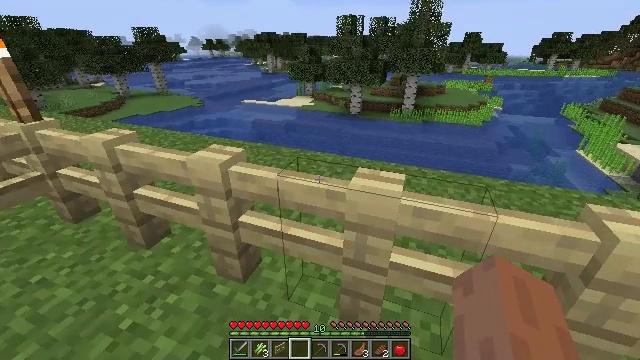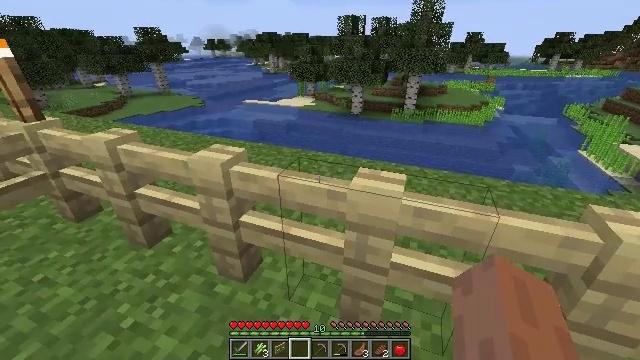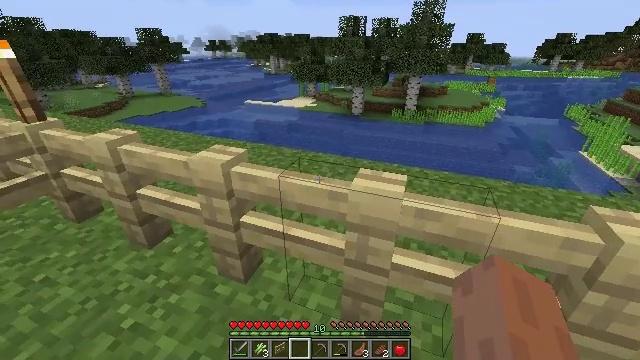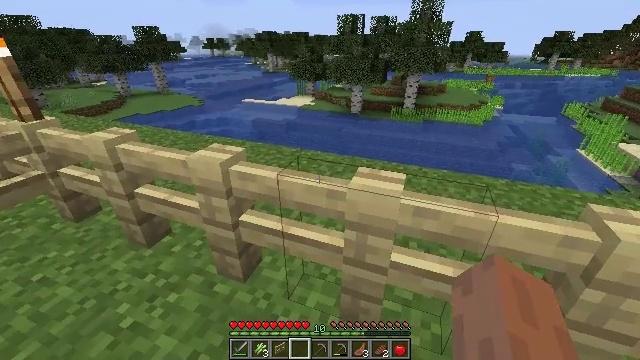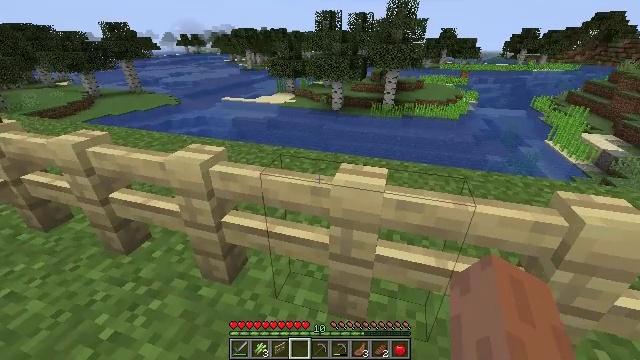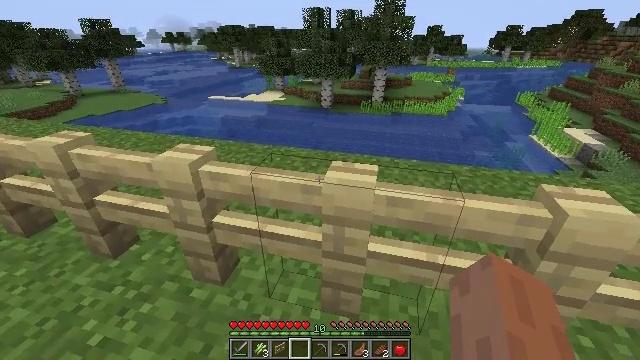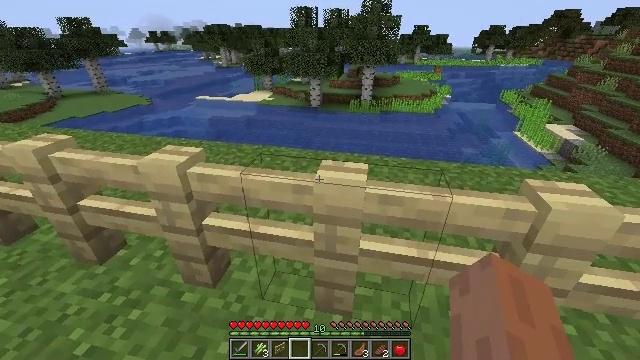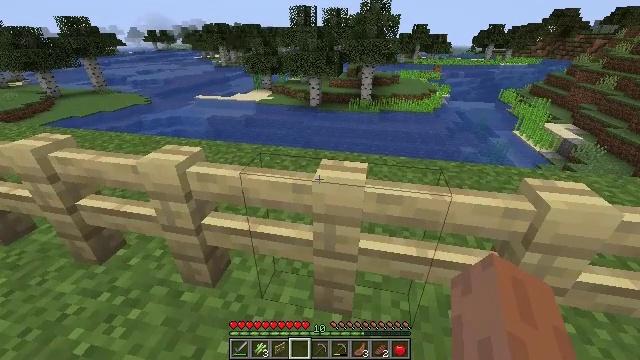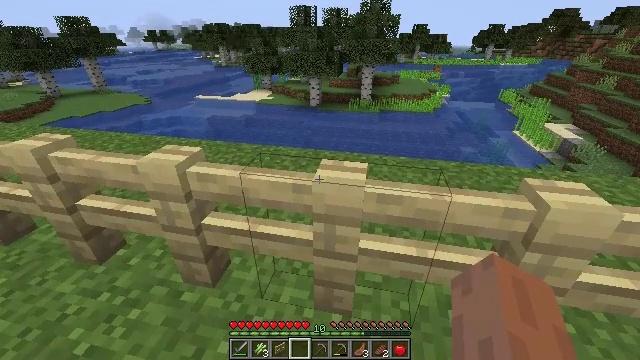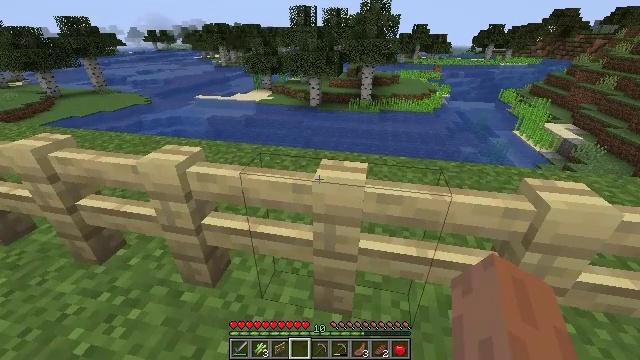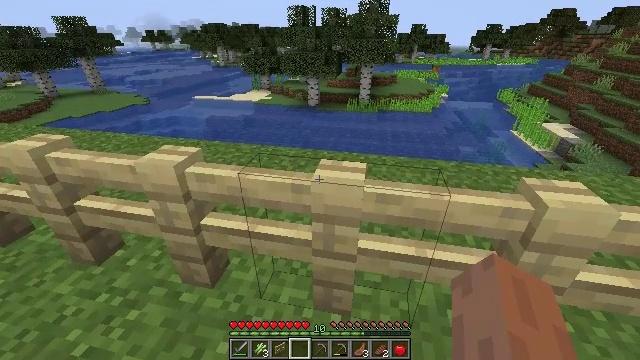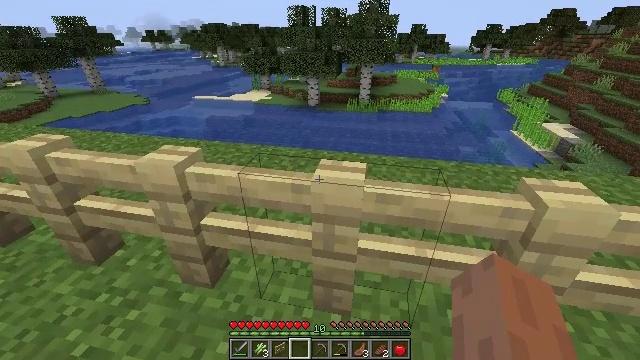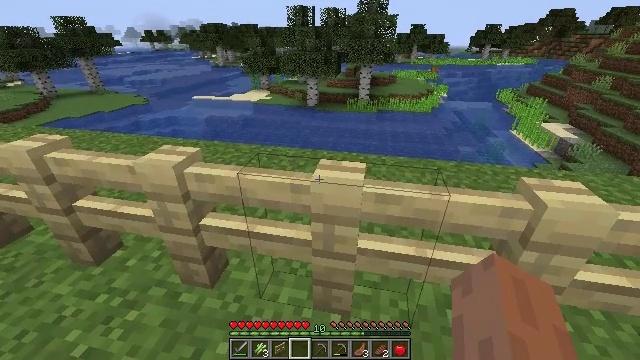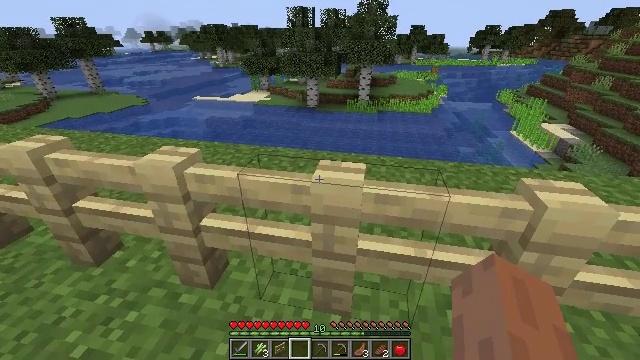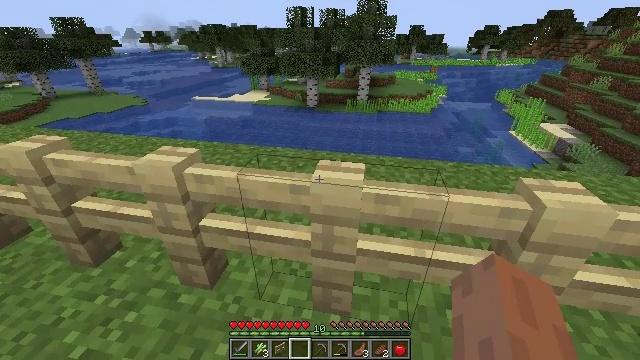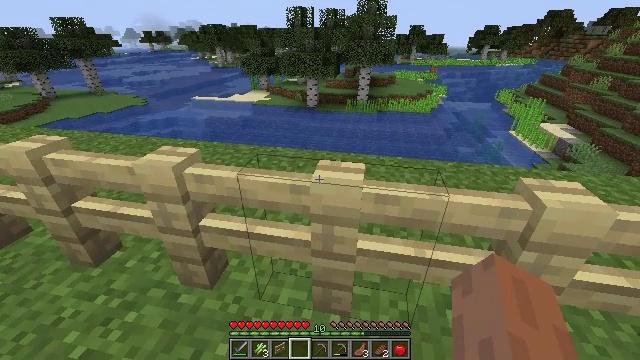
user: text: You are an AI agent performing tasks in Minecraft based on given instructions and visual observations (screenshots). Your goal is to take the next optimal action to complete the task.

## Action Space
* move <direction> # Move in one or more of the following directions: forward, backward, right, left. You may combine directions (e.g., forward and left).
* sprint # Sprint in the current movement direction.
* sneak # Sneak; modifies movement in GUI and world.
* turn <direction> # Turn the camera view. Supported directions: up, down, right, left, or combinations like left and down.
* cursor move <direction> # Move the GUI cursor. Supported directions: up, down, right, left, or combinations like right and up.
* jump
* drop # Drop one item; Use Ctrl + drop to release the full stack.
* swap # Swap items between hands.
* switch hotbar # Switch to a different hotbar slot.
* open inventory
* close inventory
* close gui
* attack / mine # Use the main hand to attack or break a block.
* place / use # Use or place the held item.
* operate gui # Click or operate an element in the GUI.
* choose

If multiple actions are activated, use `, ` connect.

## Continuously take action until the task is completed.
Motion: motion action
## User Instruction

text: Recycle the birch fence.
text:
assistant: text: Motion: no_op
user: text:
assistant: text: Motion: no_op
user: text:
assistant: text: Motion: no_op
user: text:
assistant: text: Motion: turn right
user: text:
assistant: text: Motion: turn right
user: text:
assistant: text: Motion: turn right
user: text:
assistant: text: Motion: no_op
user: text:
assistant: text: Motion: no_op
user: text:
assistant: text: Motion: no_op
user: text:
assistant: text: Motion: no_op
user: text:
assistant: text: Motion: no_op
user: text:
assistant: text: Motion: no_op
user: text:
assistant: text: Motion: no_op
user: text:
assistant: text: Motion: no_op
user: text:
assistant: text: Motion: no_op
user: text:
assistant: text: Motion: no_op
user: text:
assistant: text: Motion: no_op
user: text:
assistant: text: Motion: no_op
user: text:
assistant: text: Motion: no_op
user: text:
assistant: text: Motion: no_op
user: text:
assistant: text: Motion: no_op
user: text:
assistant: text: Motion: attack / mine
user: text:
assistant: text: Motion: attack / mine
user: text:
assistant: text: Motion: attack / mine
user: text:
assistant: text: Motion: attack / mine
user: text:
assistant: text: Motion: attack / mine
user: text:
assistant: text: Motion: attack / mine
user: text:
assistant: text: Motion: attack / mine
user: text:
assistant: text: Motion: attack / mine
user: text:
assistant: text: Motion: attack / mine